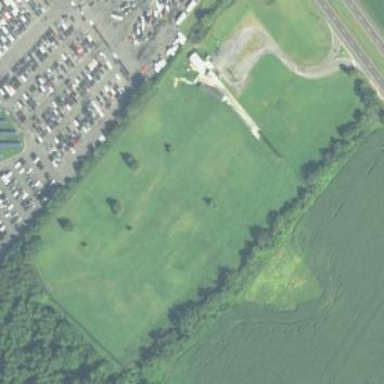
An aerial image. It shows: Grassy area used as driving range for golf.